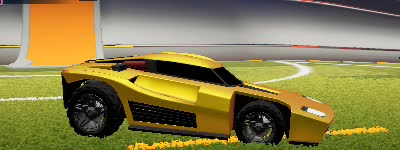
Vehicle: breakout